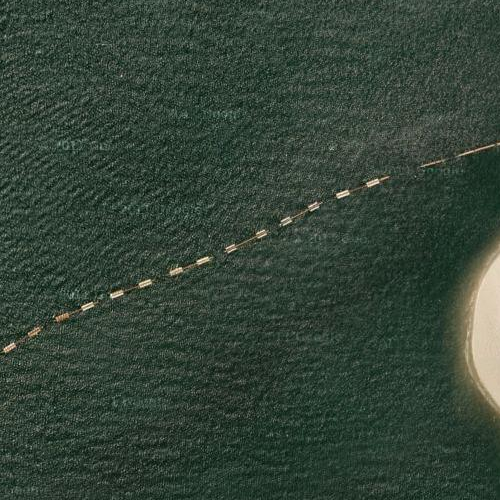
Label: sydney